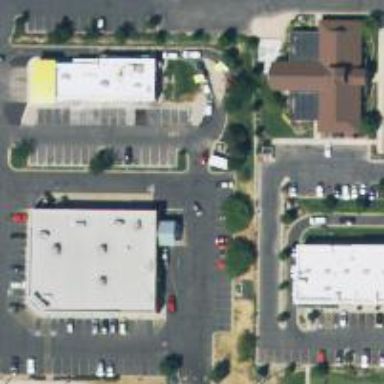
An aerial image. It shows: Pharmacy providing healthcare services.